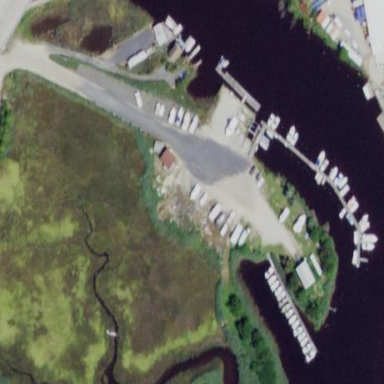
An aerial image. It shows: Marina on leisure land.